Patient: sex M, age 78
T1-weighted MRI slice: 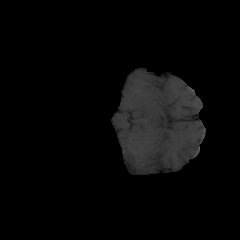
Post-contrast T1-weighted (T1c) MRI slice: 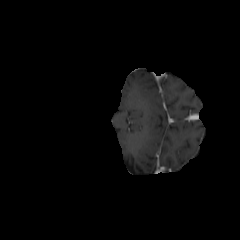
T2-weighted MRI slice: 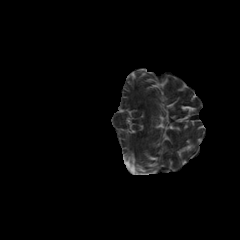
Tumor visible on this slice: no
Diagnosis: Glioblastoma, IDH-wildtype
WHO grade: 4